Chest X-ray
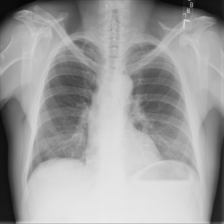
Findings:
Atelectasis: negative
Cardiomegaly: negative
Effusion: negative
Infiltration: negative
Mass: negative
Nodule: negative
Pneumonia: negative
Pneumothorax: negative
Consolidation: negative
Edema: negative
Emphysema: negative
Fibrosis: negative
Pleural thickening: negative
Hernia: negative